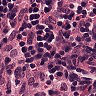
Metastatic tissue present: no